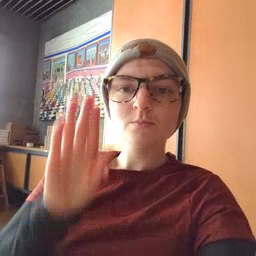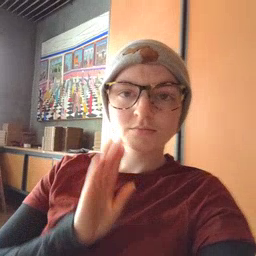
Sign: brown